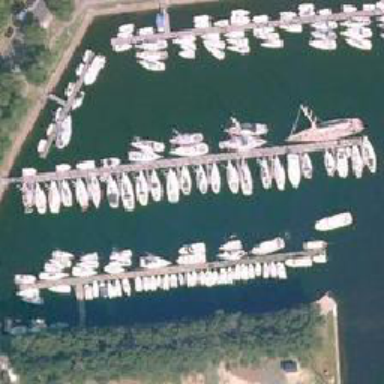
Many white boats are arranged in a harbor surrounded by green trees .